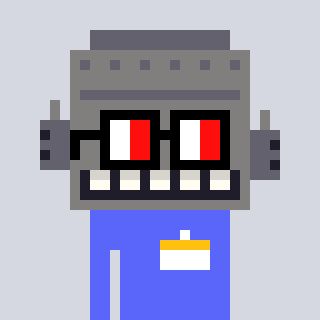
a pixel art character with square glasses with black frames and red eyes, a robot-shaped head and a purple-colored body on a cool background